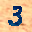
Label: 3